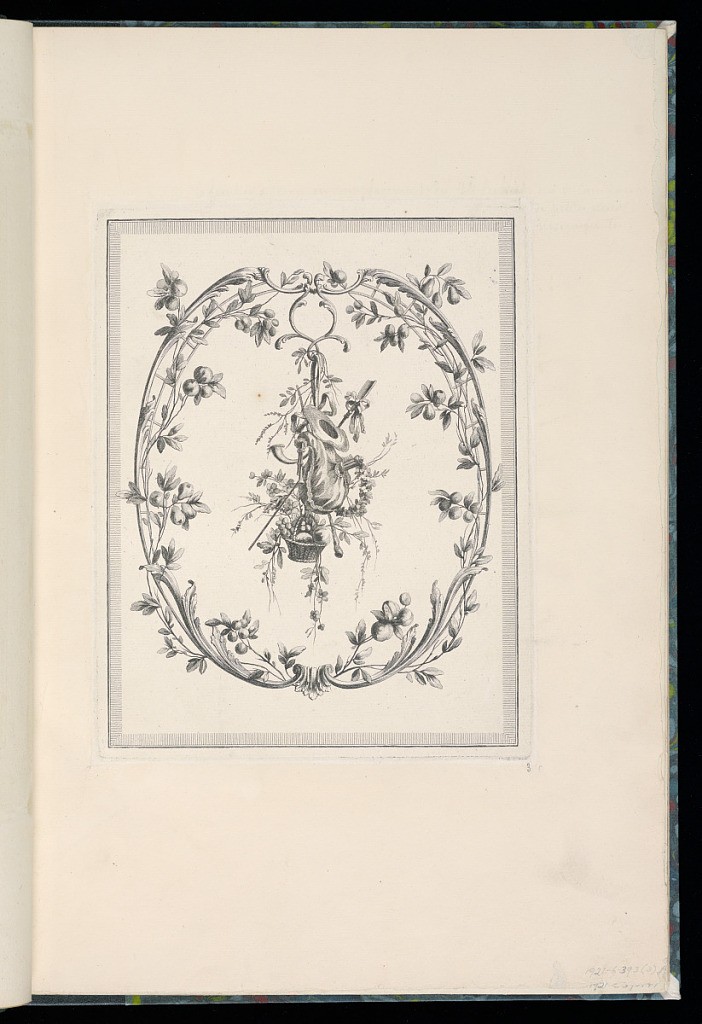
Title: Ornamental Trophy Design
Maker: Pierre Ranson, French, 1736–1786
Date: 1759–80
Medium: Etching and engraving on laid paper
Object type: Print
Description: Ornamental trophy design with a basket of fruit, musette or bagpipe, hat, horn, shepherd's stick, and flowers hanging from scrolling leaves (rinceaux). Framed by an oval cartouche of trellis, intertwined fruit, scrolling leaves (rinceaux), and fleurons. Possibly a design for a fire screen or hand fan.